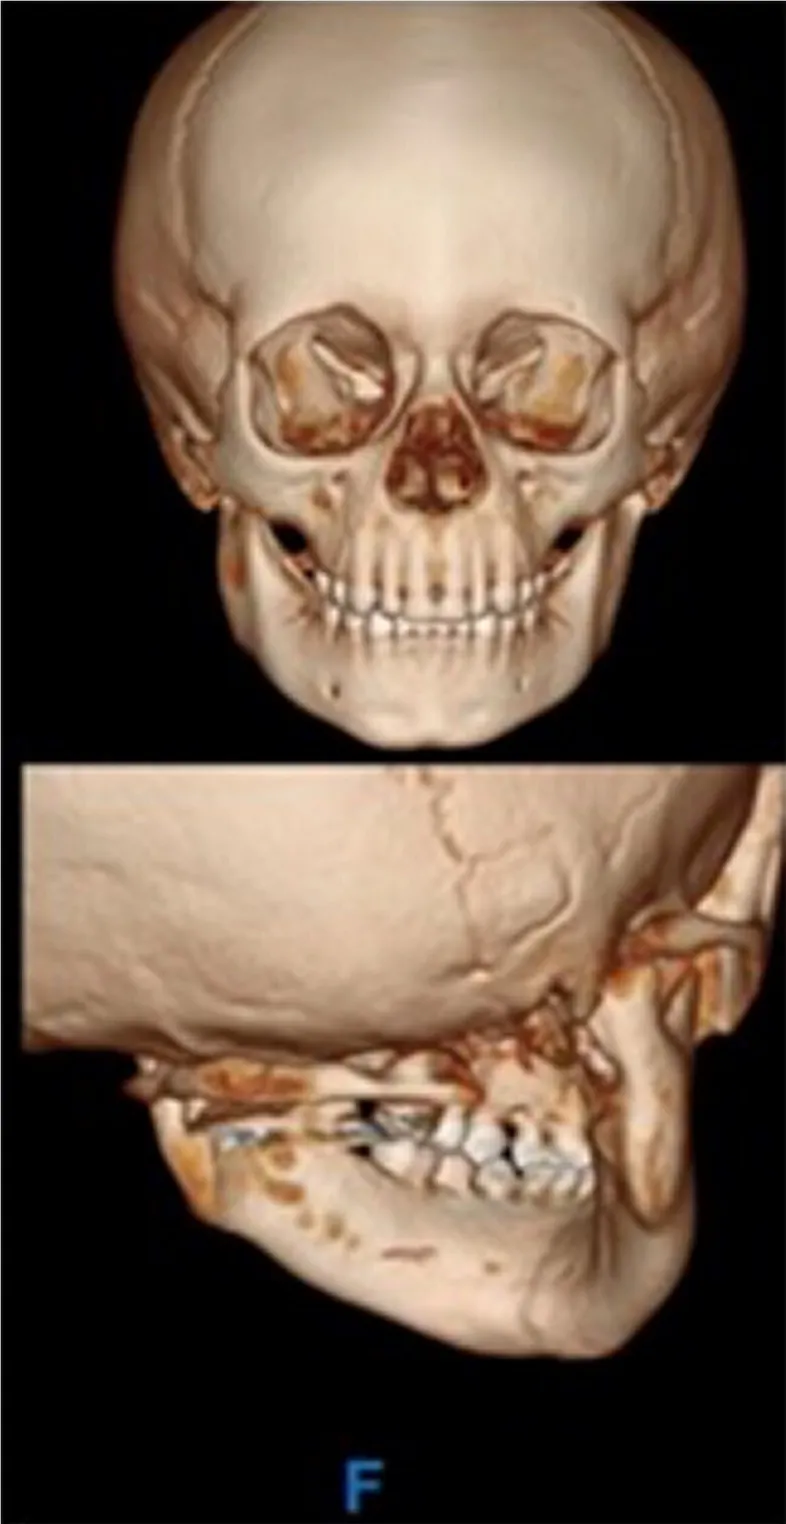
The follow-up CT maxillofacial scan at 5-months post-initial surgery demonstrated relocation, remodeling, and bony healing. Specifically, the left TMJ is restored and relocated, the right condylar fracture has remodeled and is in nearly anatomic pre-injury location, and the symphyseal fracture has healed.
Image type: radiology (ct)